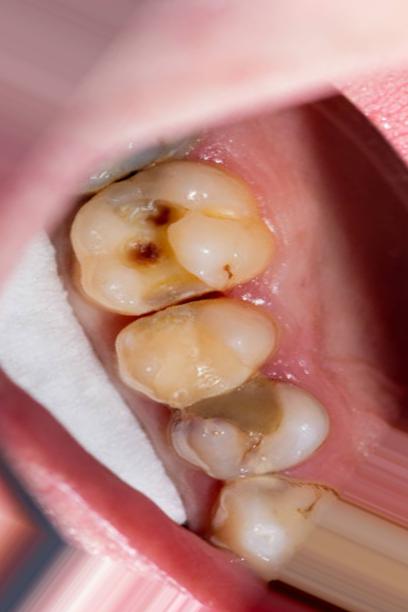
Condition: Caries